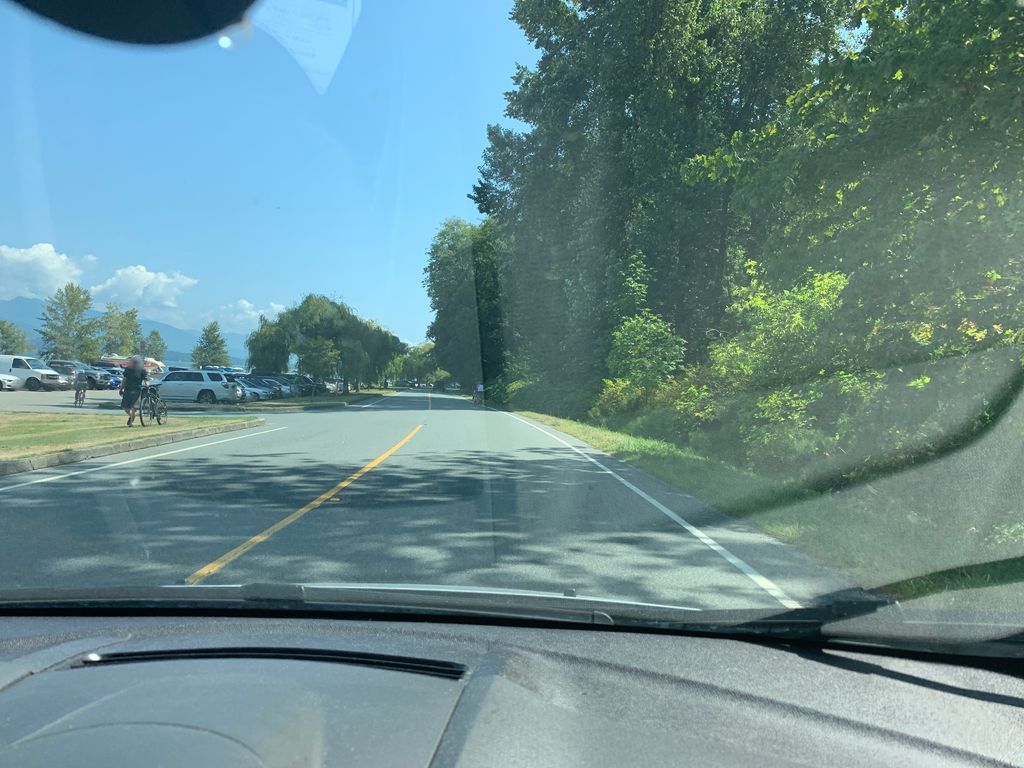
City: vancouver